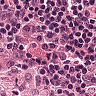
Metastatic tissue present: no